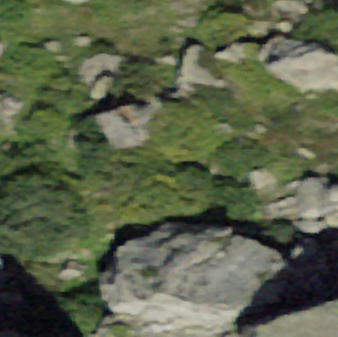
Label: bouldering_area